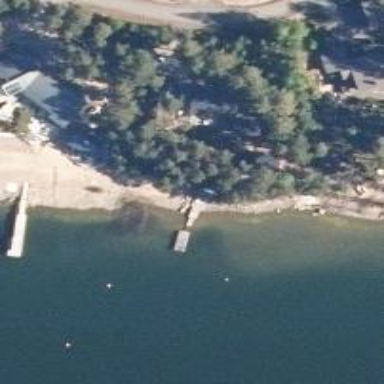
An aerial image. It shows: Man-made pier.